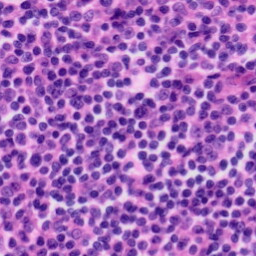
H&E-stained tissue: Tonsil